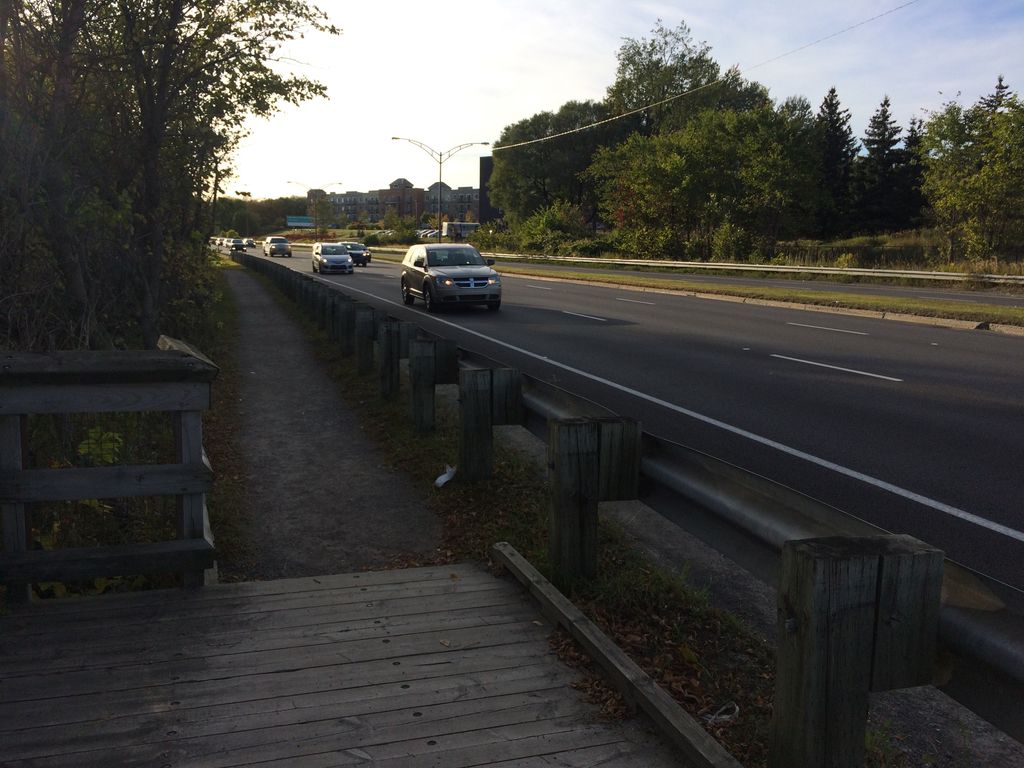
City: quebec_city